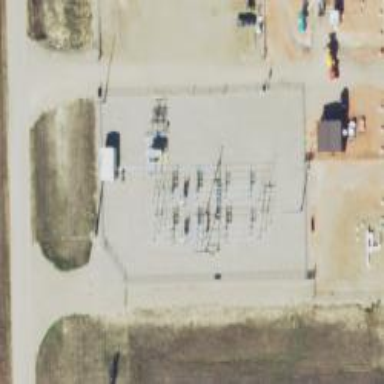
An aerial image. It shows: Switch for power supply.